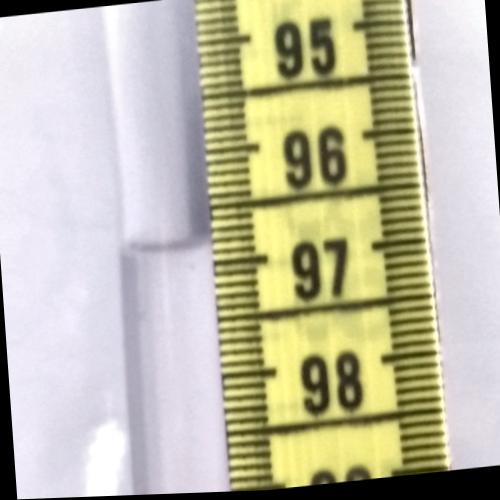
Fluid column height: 96.8 cm